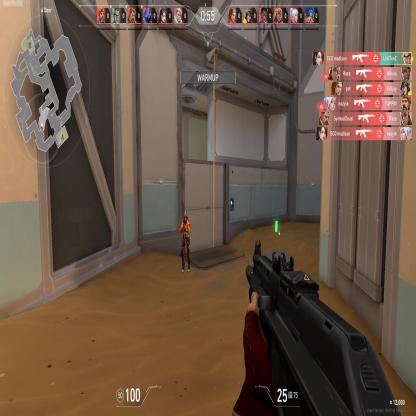
Label: enemy